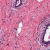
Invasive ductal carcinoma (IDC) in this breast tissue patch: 0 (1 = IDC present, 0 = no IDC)